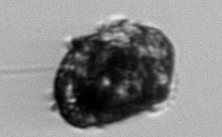
Label: Proterythropsis